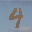
Label: 4